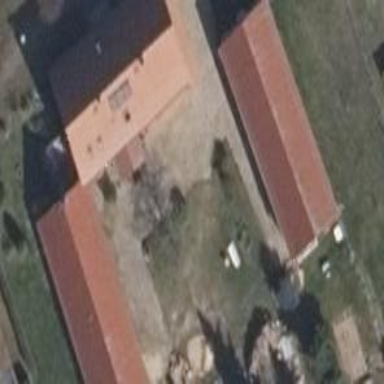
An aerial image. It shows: Detached building.